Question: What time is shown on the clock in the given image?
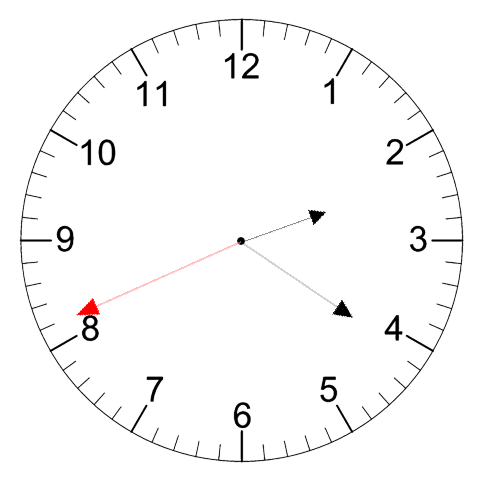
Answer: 02:20:41